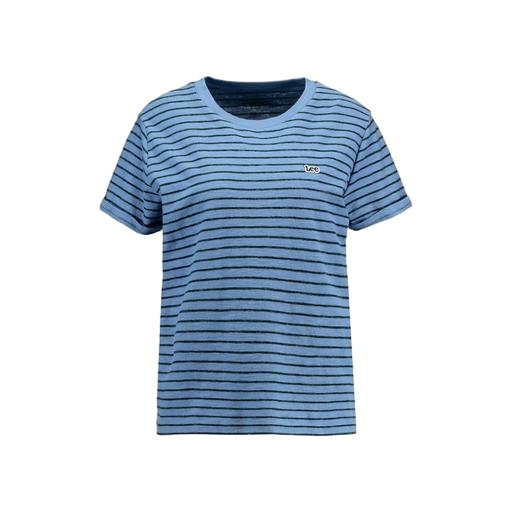
blue women's stripe true t-shirt, blue short-sleeved striped t-shirt, blue women's striped shirt, white background